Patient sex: M
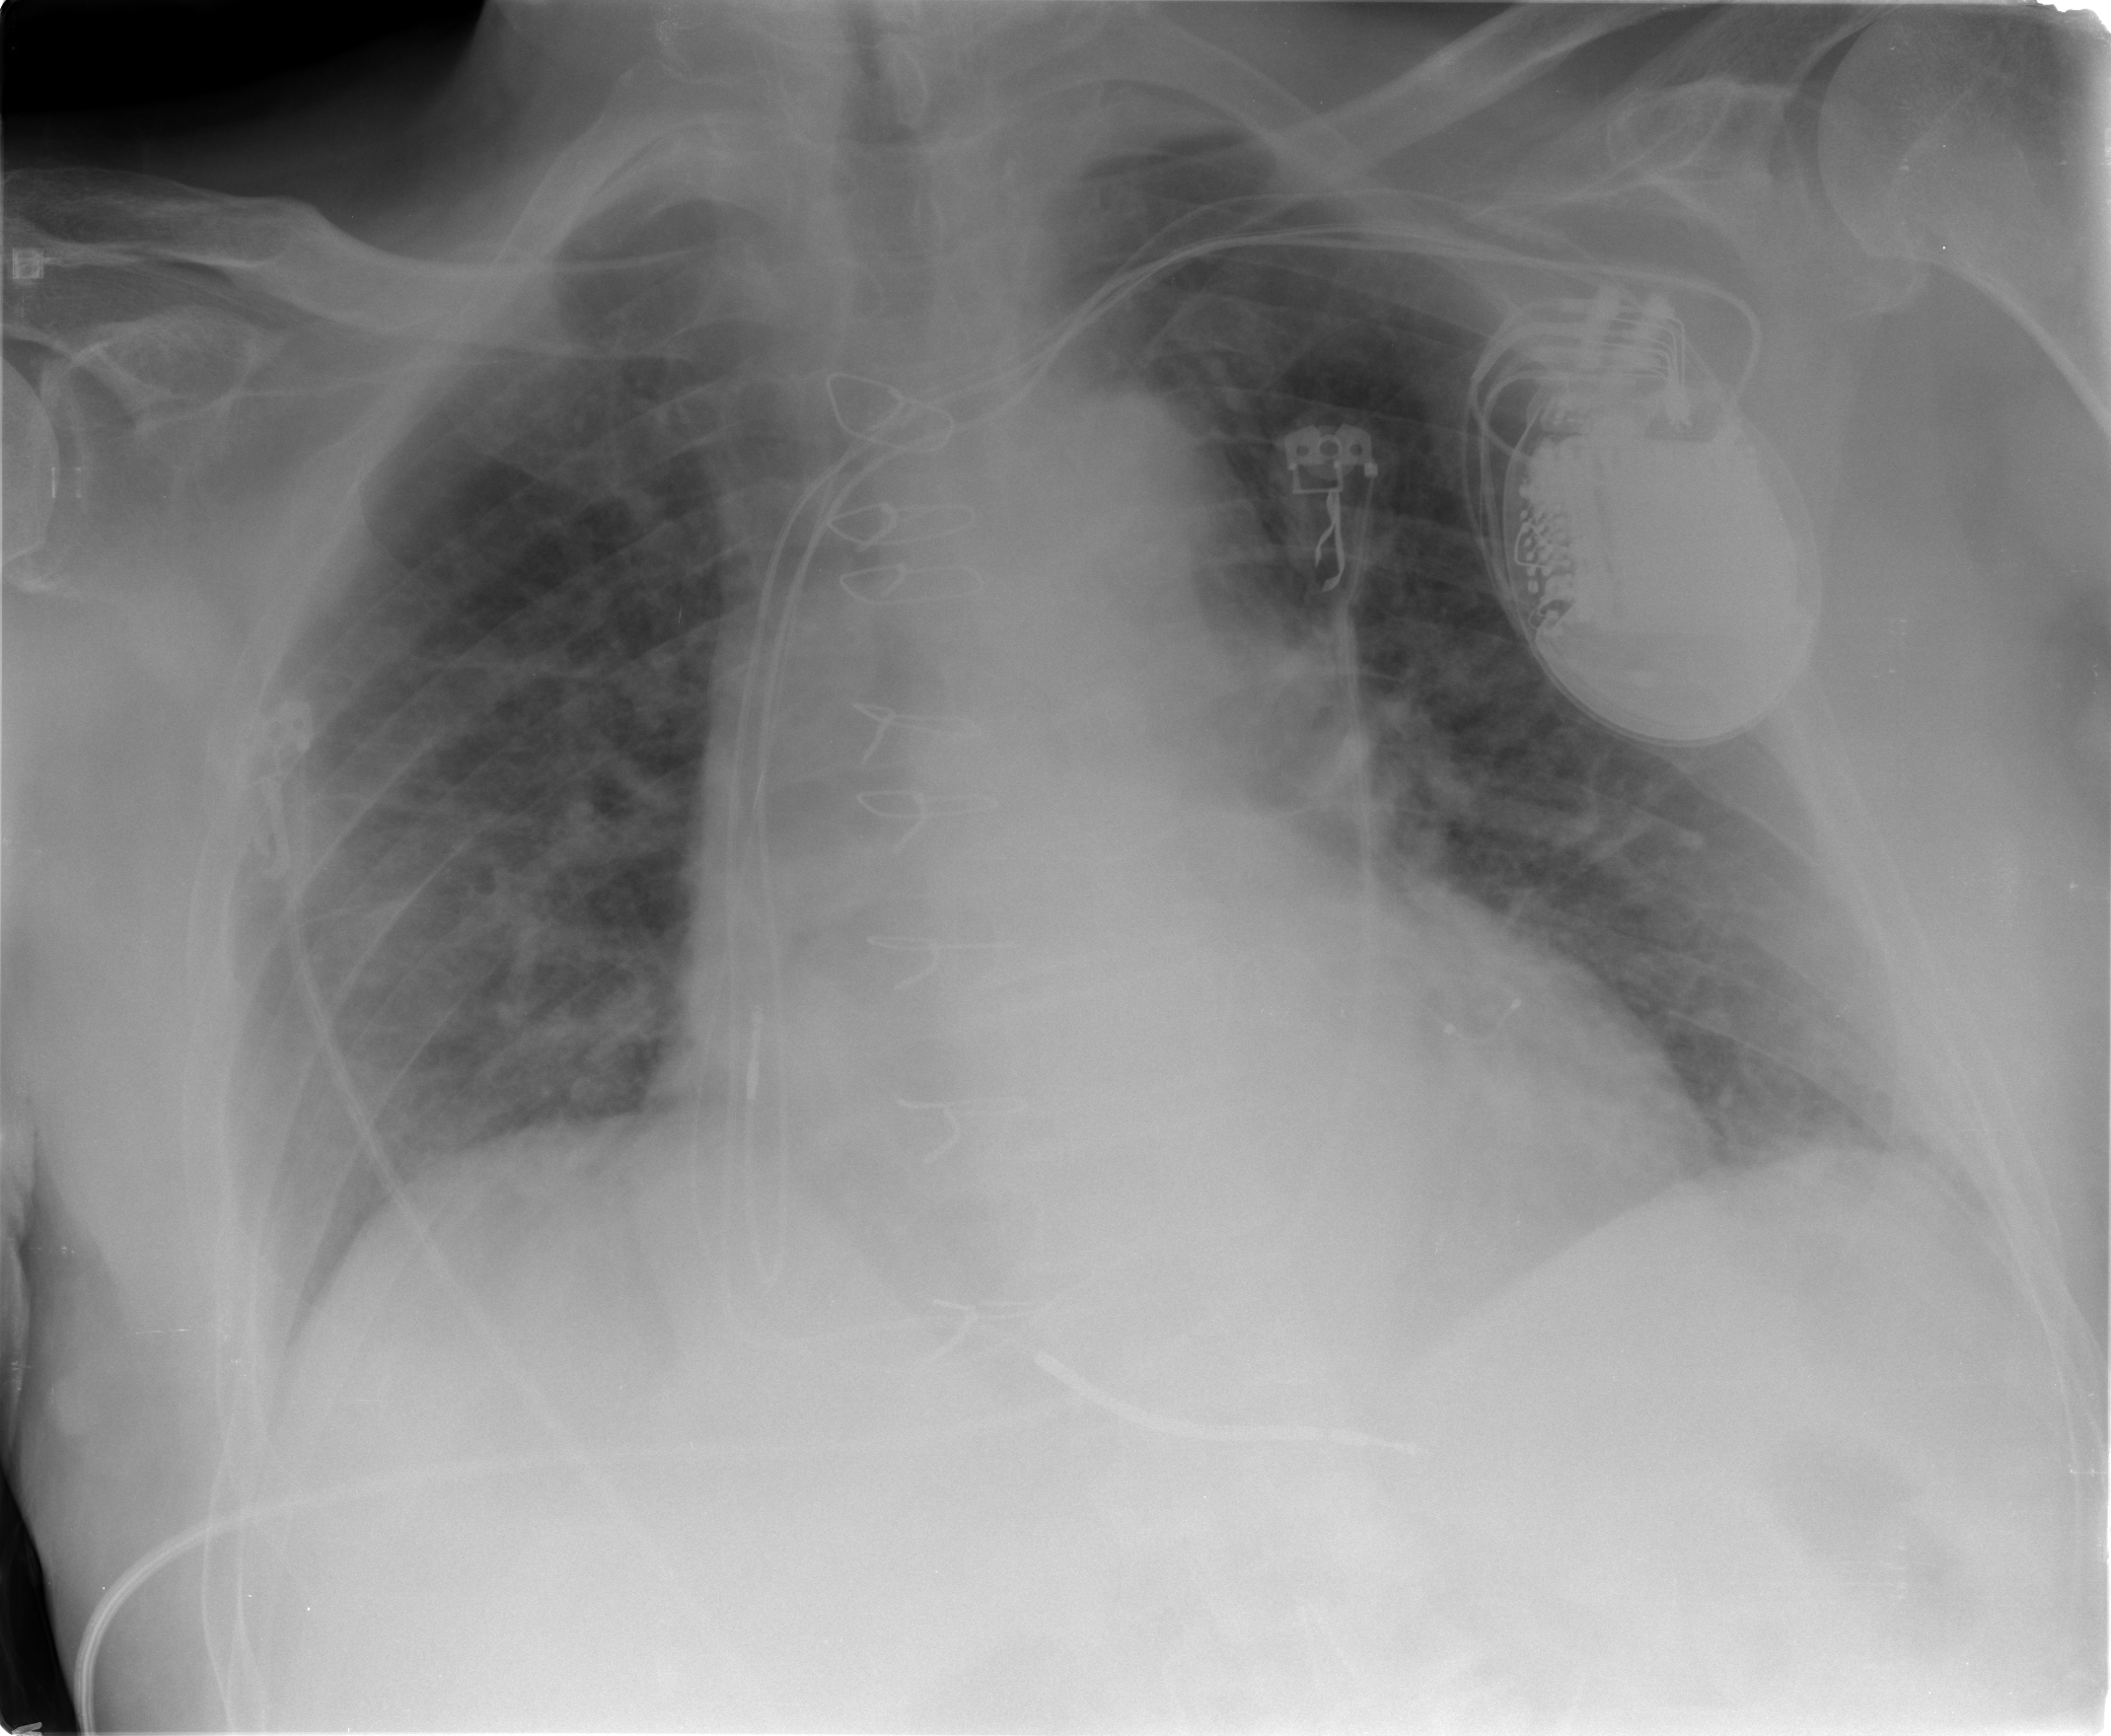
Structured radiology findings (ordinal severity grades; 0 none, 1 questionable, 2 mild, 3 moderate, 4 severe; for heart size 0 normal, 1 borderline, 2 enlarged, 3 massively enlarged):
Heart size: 2
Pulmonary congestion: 2
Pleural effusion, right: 1
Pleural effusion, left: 1
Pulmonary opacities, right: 2
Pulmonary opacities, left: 2
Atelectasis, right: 2
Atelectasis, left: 2